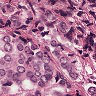
Metastatic tissue present: yes